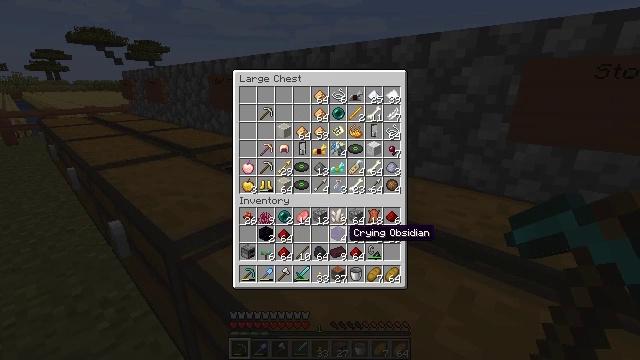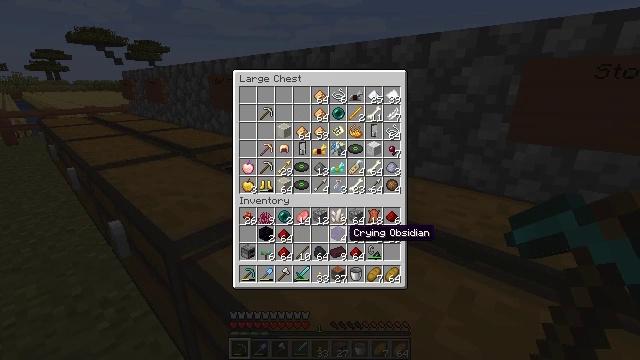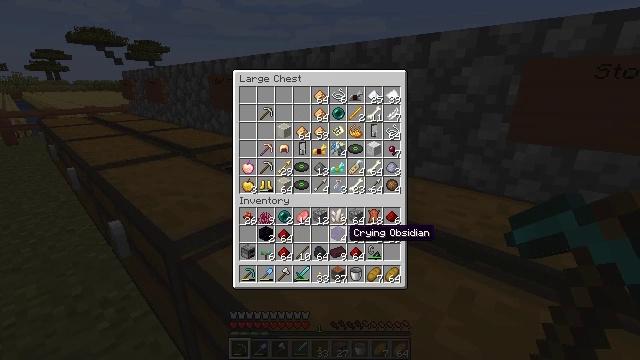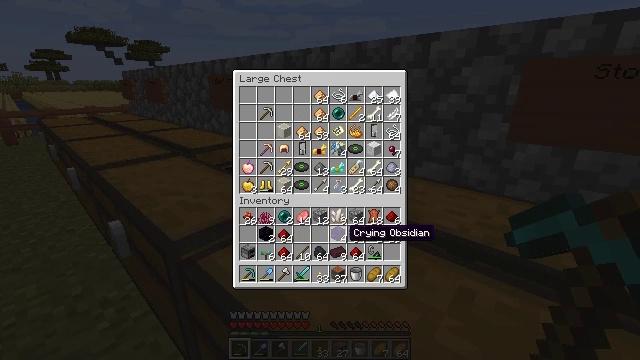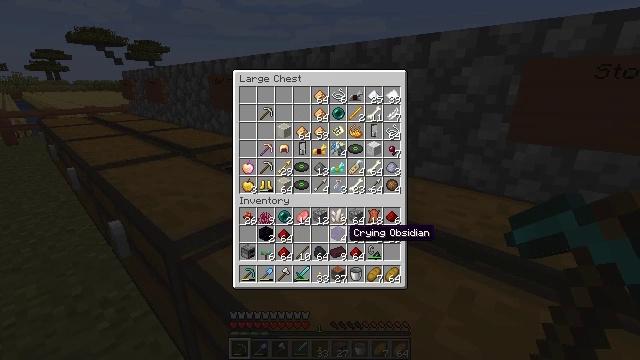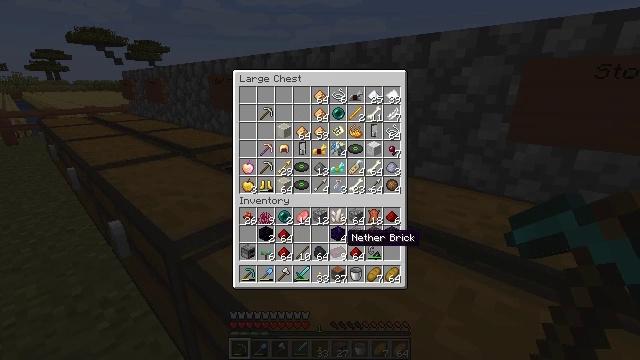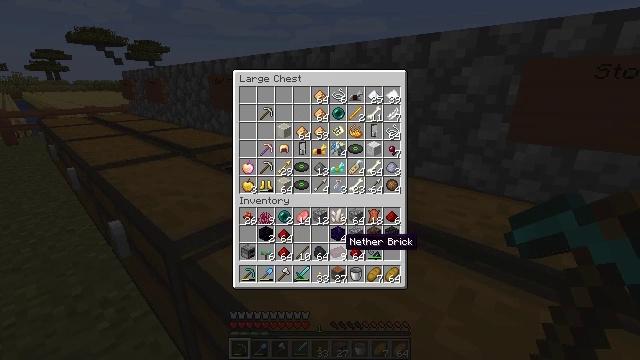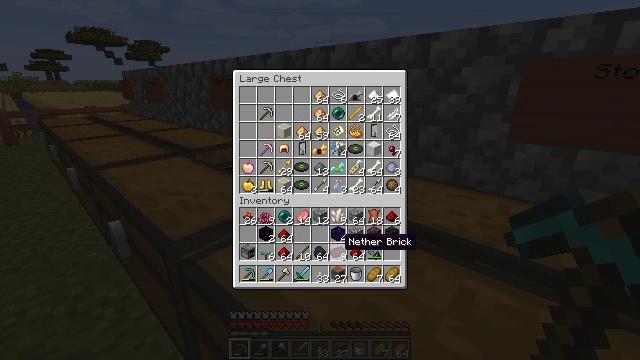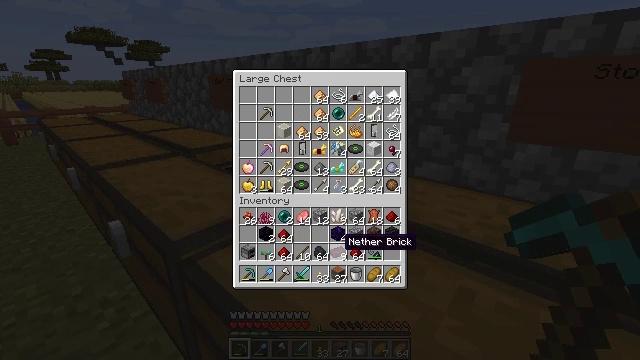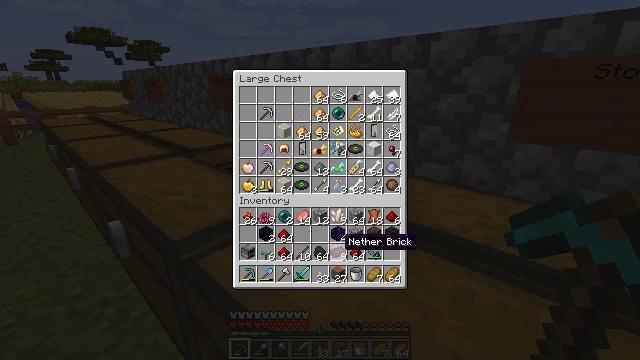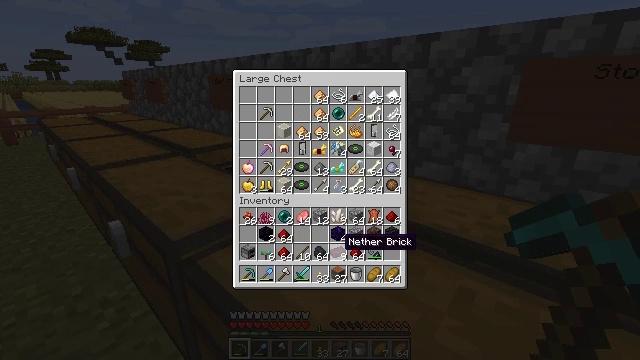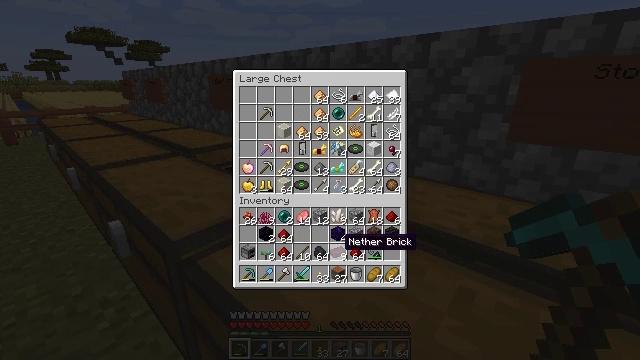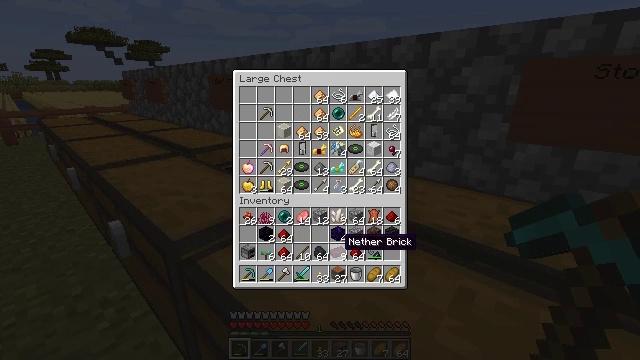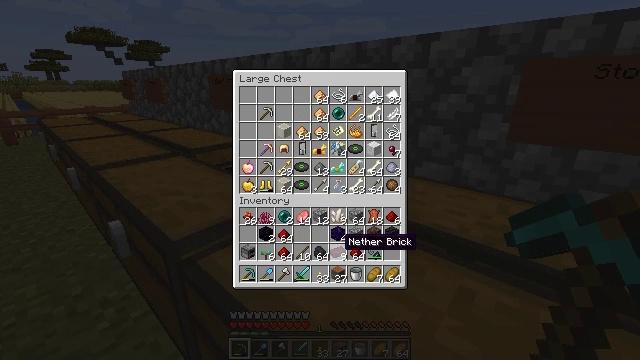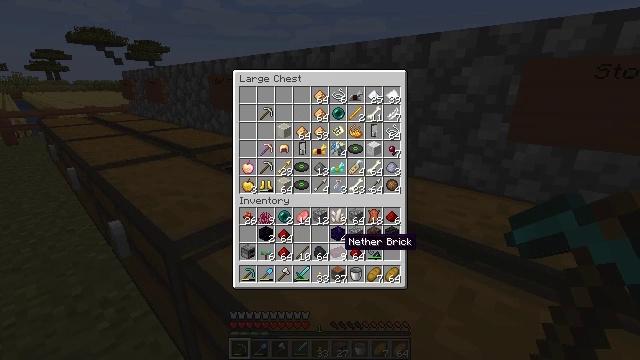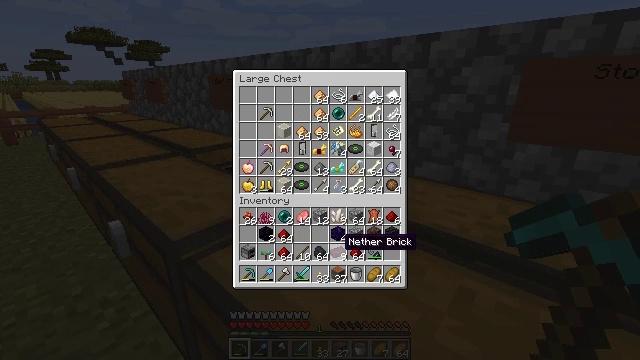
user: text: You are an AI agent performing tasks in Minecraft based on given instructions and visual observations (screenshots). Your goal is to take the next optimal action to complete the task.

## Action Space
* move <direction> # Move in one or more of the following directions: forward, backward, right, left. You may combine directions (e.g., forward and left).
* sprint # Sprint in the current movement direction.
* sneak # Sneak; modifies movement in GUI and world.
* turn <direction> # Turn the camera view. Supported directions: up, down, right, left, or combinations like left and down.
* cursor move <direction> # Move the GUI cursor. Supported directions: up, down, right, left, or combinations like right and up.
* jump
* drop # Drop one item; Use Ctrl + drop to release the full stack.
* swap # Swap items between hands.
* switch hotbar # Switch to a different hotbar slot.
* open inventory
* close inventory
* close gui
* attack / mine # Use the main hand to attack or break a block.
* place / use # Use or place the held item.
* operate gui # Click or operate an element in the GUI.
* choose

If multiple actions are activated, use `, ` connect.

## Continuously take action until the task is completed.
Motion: motion action
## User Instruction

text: Drop a furnace.
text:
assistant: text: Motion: no_op
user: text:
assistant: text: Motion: no_op
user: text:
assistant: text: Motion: no_op
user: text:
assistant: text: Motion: no_op
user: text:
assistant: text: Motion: no_op
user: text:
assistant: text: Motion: no_op
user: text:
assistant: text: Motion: no_op
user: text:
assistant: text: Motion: no_op
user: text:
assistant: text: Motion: no_op
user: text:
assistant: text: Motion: no_op
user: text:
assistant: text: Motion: no_op
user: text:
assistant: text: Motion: no_op
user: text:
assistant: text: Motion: no_op
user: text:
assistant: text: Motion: no_op
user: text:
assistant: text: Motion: no_op
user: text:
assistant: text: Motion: no_op
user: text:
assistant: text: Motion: no_op
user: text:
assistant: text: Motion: no_op
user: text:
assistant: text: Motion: no_op
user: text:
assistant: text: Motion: no_op
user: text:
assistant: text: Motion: no_op
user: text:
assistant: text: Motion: no_op
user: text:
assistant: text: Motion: no_op
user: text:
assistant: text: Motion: operate gui
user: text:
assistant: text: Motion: operate gui
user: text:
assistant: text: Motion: operate gui
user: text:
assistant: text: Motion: cursor move left and up
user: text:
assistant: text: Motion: cursor move left and up
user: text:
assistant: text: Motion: cursor move left and up
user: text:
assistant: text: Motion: cursor move left and up